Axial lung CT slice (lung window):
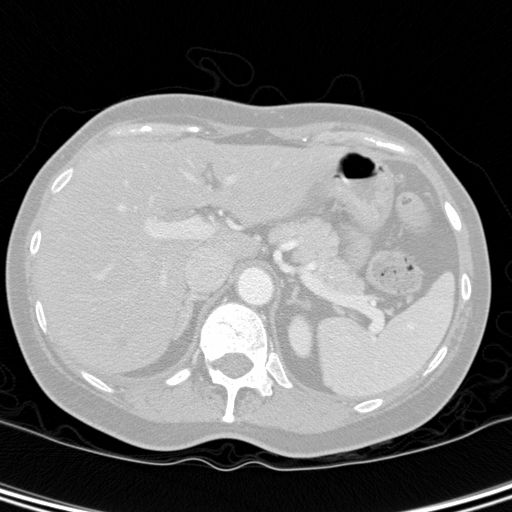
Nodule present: no